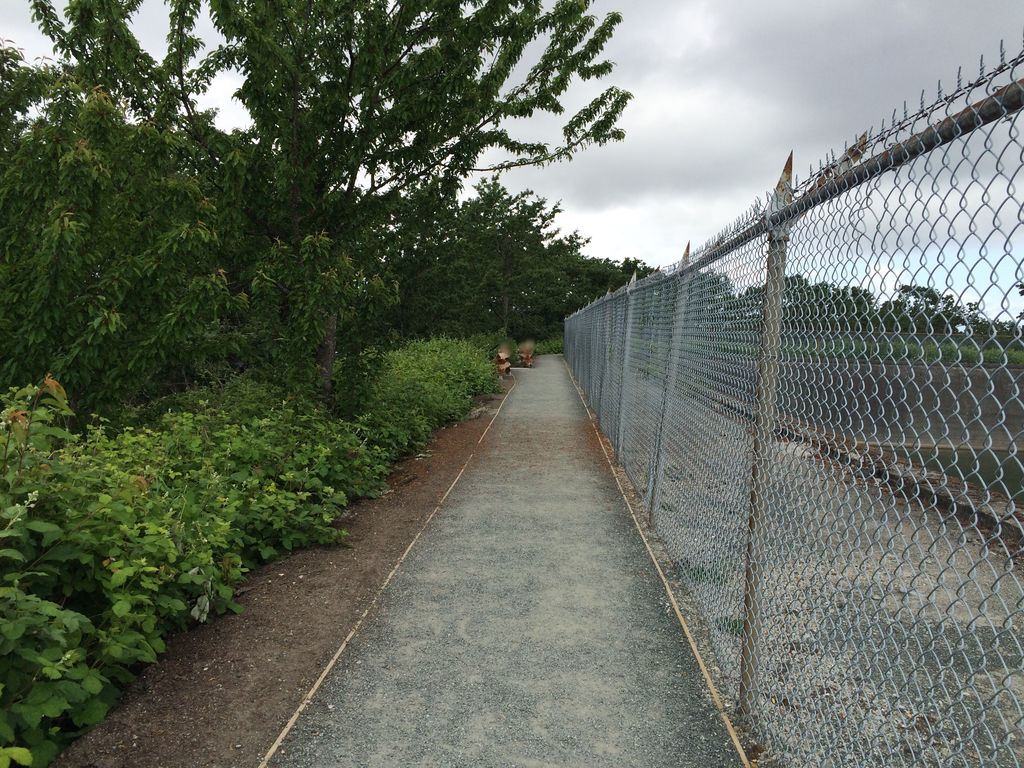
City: victoria